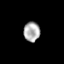
Tissue: skin
Cell type: Epithelial cells
Senescence score: 0.2659
Nuclear area (px): 314
Mean DAPI intensity: 173.341